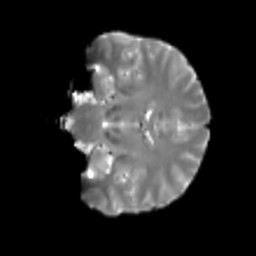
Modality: T2w
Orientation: coronal
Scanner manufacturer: siemens
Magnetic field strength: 3 T
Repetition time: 4 s
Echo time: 0.0594 s